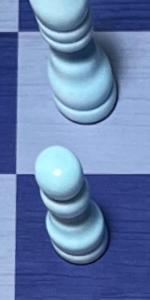
Label: Pawn_White